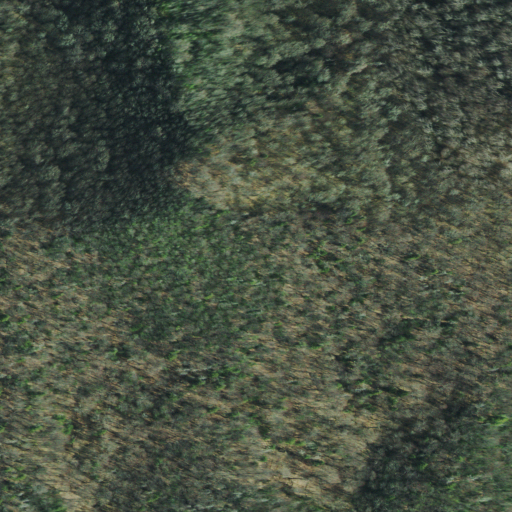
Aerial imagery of mountain in Tennessee named Dripping Spring Mountain containing mixed forest and deciduous forest